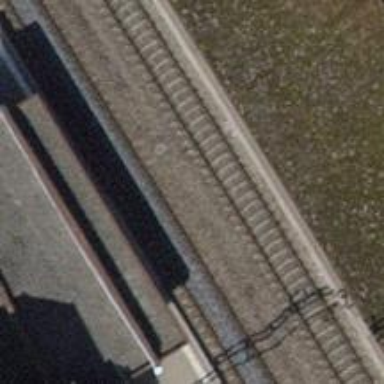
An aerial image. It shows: Stop position for public transport on the railway.